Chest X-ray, PA view. Patient: 64 years old, sex M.
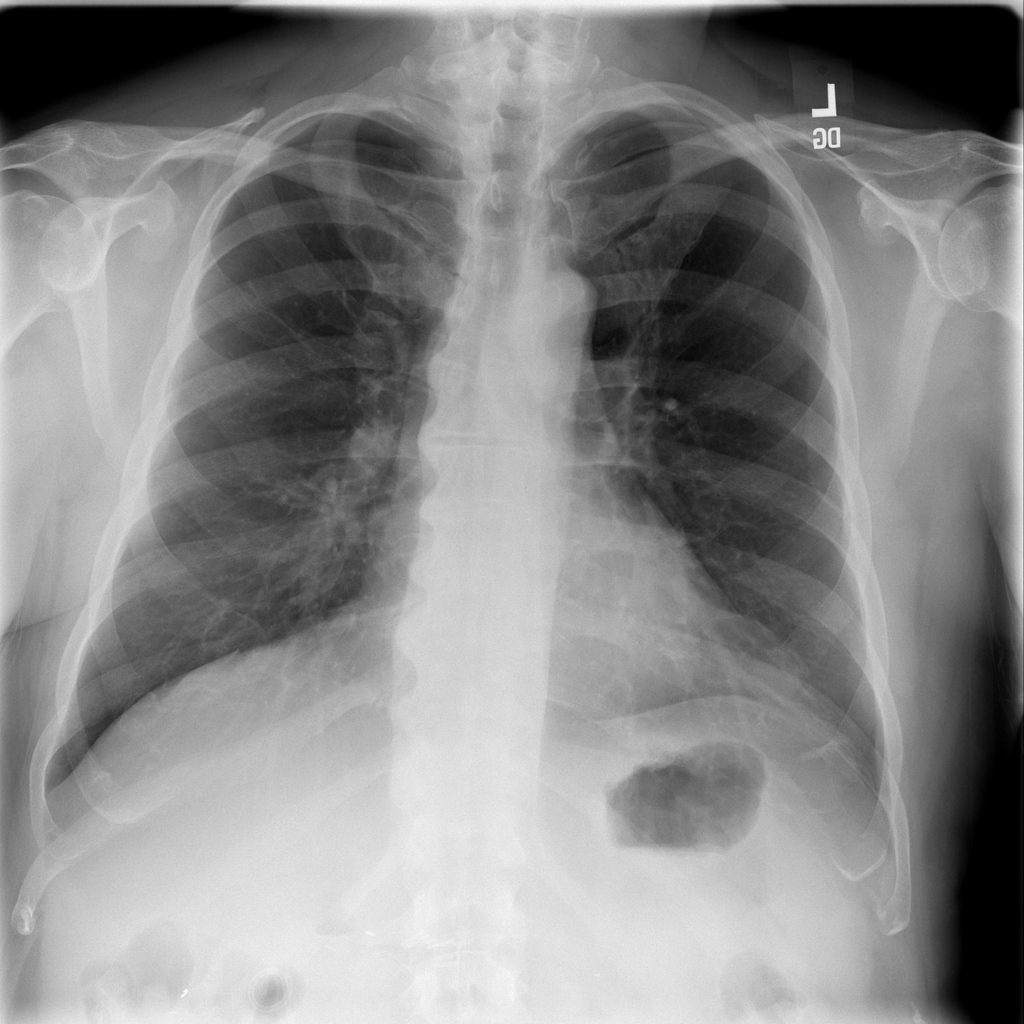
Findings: No Finding